Interaction volume radius: 10 \u00c5
Interaction volume height: 20 \u00c5
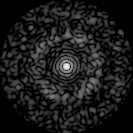
Disorder parameter: 0.8418